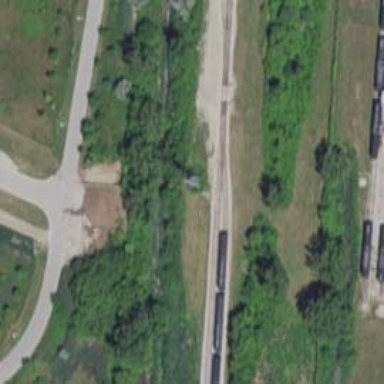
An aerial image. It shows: Railway siding for service.